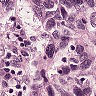
Metastatic tissue present: yes